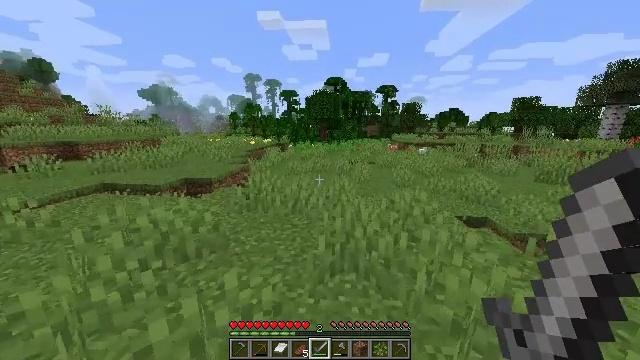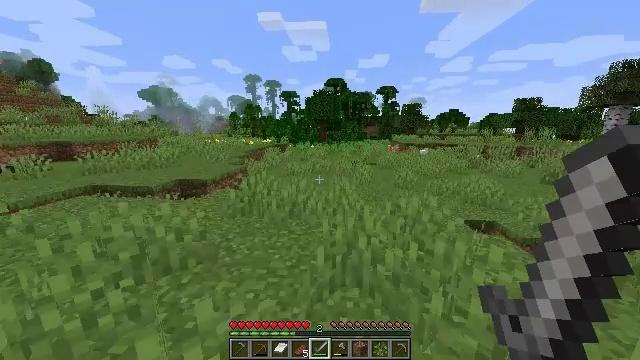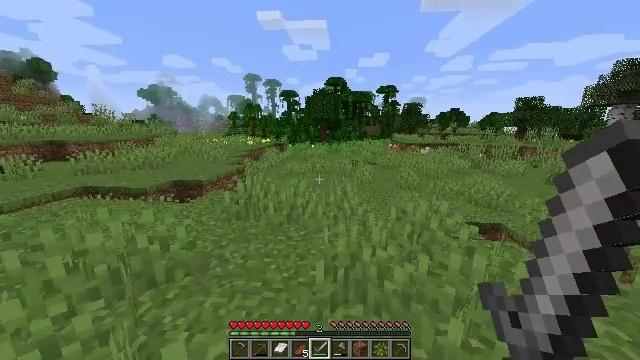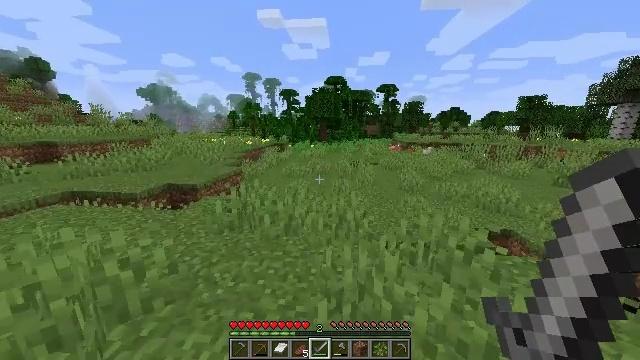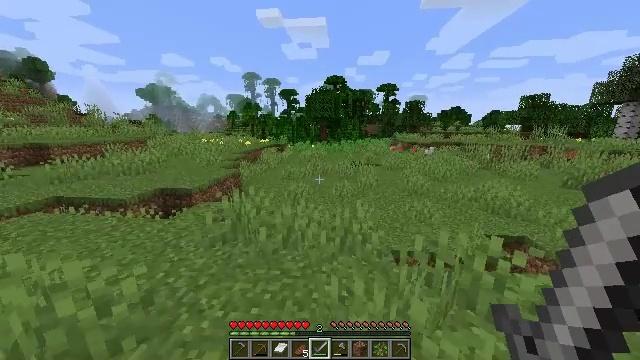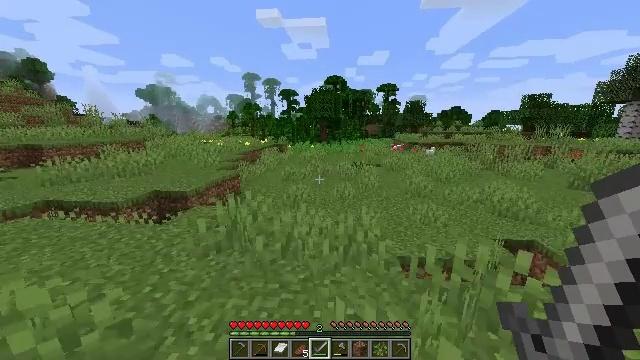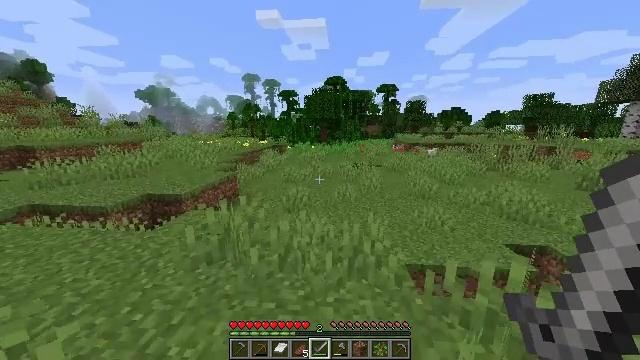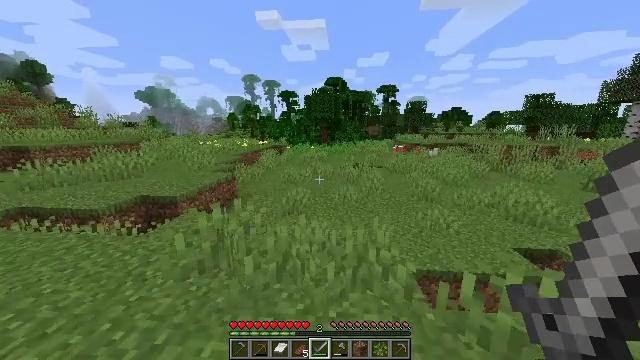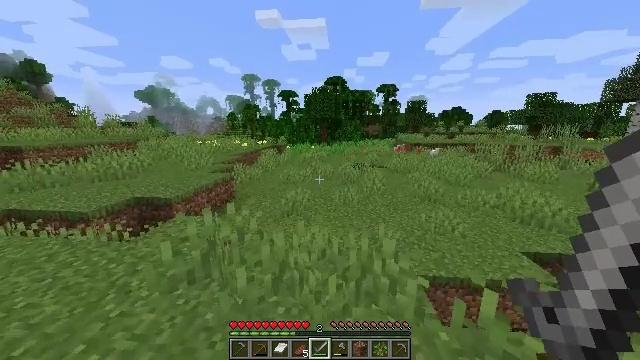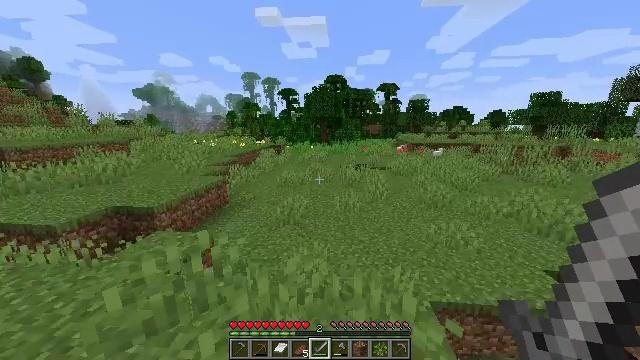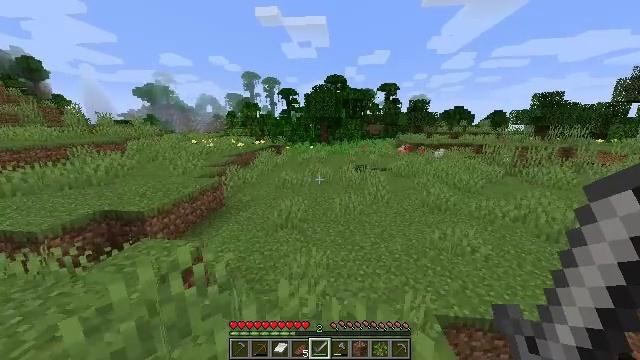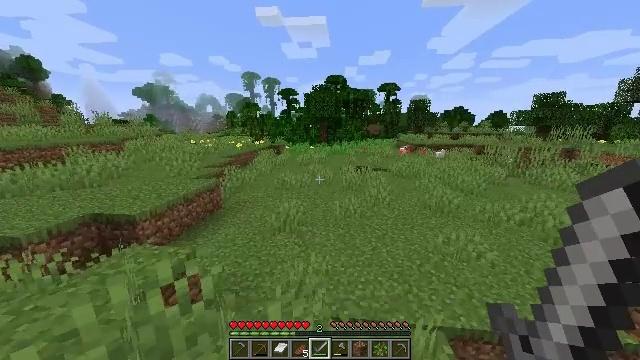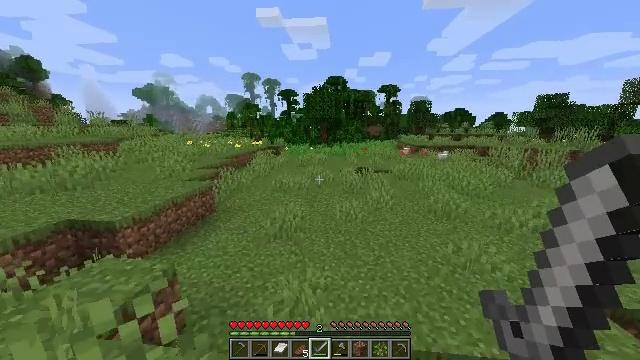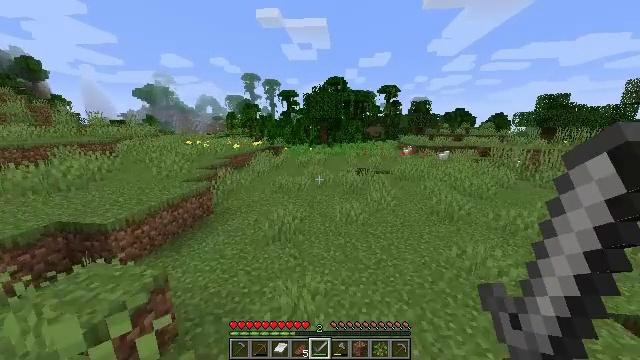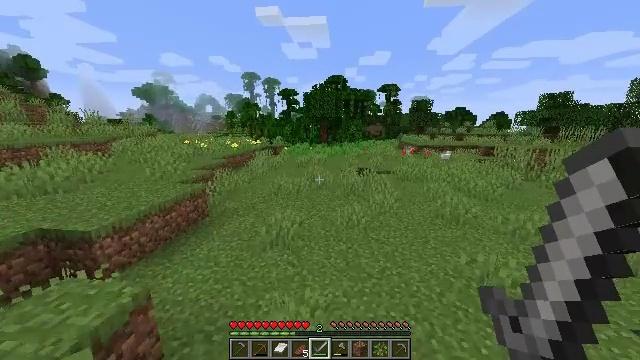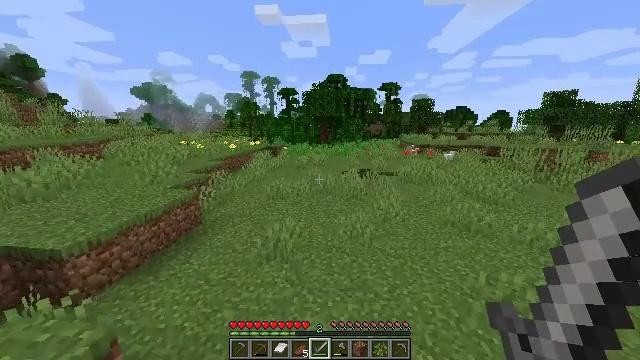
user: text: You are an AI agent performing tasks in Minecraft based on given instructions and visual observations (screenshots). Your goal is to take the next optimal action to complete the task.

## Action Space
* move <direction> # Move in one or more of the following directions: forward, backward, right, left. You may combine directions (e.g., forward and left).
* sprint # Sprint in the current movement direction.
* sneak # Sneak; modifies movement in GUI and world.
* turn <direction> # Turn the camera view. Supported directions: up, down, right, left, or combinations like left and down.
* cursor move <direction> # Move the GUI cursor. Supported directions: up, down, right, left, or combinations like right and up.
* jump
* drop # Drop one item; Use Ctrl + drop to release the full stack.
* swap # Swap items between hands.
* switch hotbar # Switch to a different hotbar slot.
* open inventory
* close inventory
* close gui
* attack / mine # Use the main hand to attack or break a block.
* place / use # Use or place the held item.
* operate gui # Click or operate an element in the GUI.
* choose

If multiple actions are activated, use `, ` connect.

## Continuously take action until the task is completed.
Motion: motion action
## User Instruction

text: Collect the poppy by clicking on it.
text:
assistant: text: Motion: move forward, sprint
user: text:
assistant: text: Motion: move forward, sprint
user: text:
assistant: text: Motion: move forward, sprint
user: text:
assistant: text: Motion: move forward, sprint
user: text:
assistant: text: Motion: move forward, sprint
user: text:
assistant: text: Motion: move forward, sprint
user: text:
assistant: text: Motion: move forward, sprint
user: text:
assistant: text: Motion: move forward, sprint
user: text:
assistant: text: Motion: move forward, sprint
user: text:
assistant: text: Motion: move forward, sprint
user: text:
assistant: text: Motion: move forward, sprint
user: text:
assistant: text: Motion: move forward, sprint
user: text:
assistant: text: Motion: move forward, sprint
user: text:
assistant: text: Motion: move forward, sprint
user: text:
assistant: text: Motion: move forward, sprint
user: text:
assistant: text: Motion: move forward, sprint
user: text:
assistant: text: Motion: move forward, sprint
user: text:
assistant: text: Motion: move forward, sprint
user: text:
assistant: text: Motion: move forward, sprint
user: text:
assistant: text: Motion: move forward, sprint
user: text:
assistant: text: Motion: move forward, sprint
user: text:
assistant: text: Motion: move forward, sprint
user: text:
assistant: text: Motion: move forward, sprint
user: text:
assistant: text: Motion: move forward, sprint
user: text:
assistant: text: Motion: move forward, sprint
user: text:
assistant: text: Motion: move forward, sprint
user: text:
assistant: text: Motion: move forward, sprint
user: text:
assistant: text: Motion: move forward, sprint
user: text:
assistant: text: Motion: move forward, sprint
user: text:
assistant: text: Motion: move forward, sprint